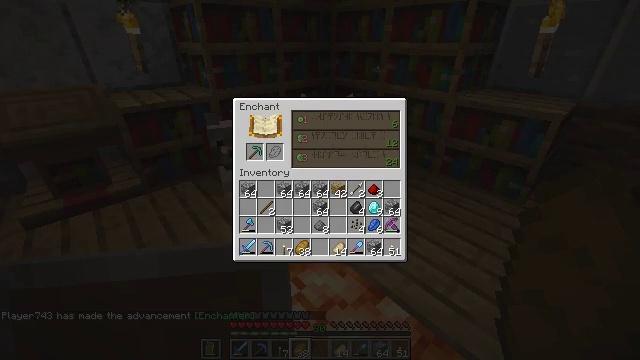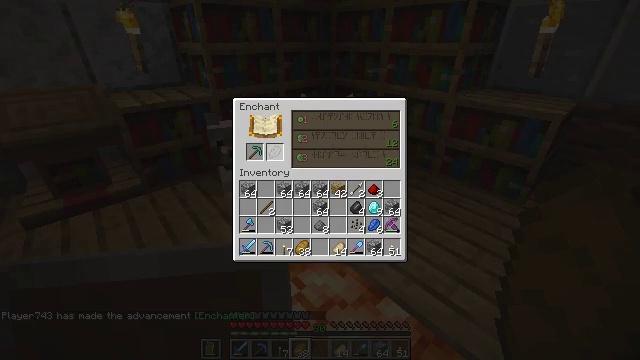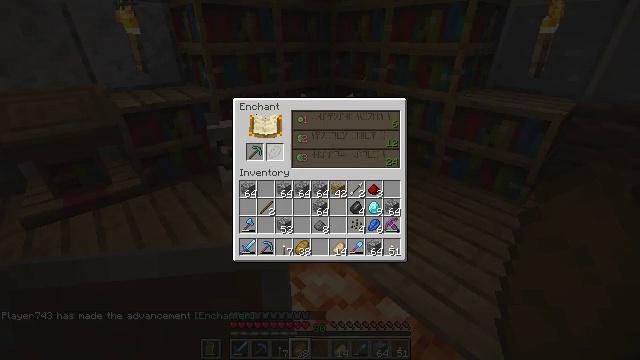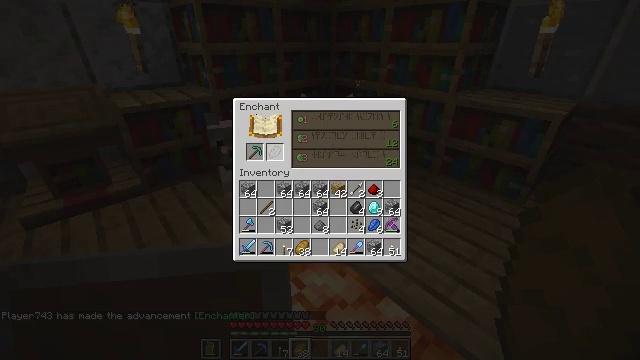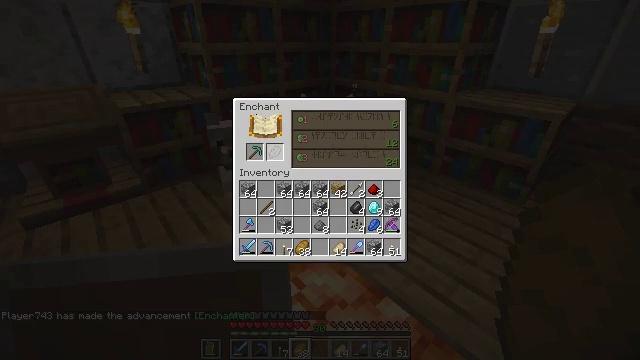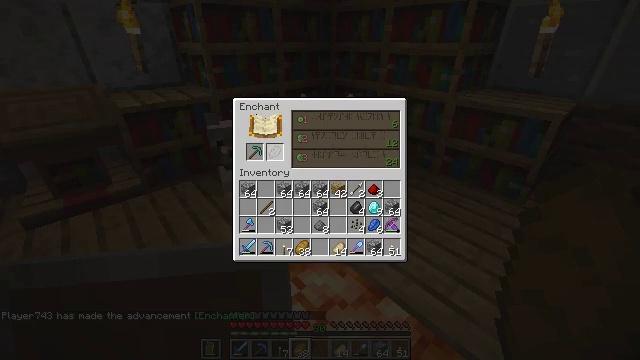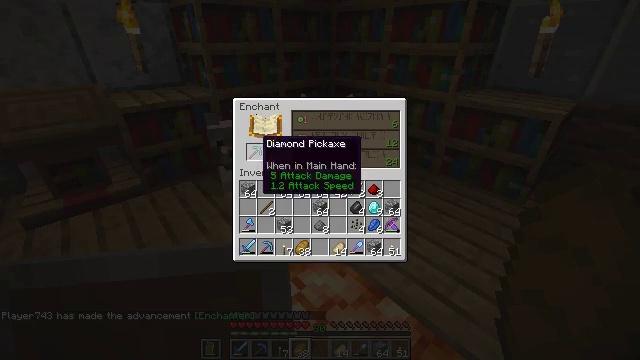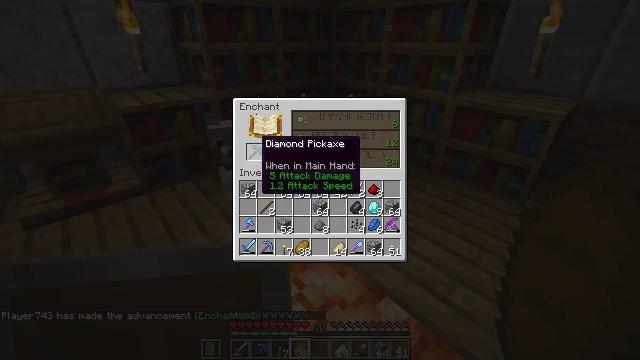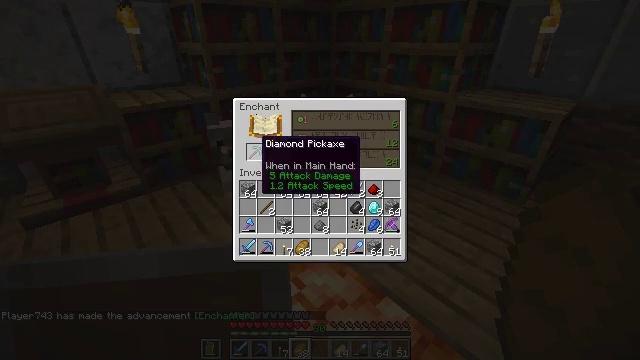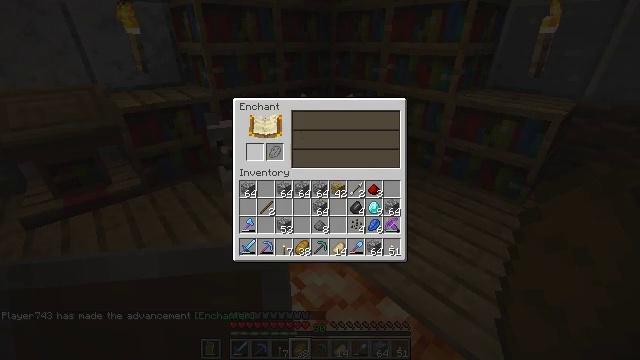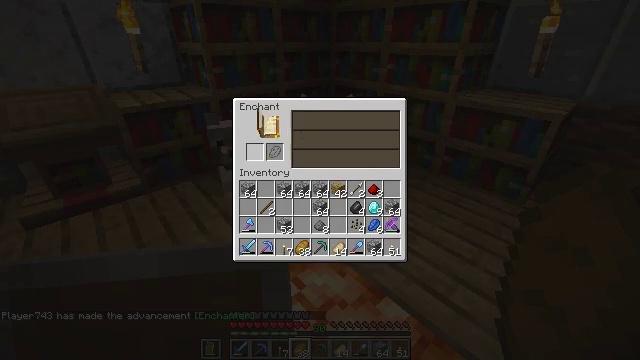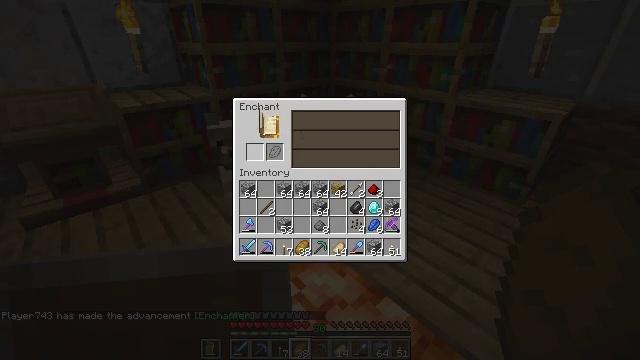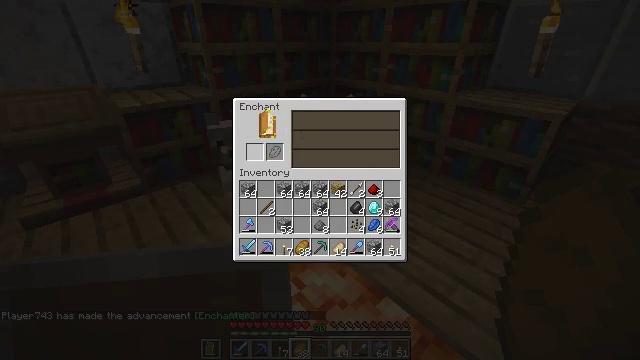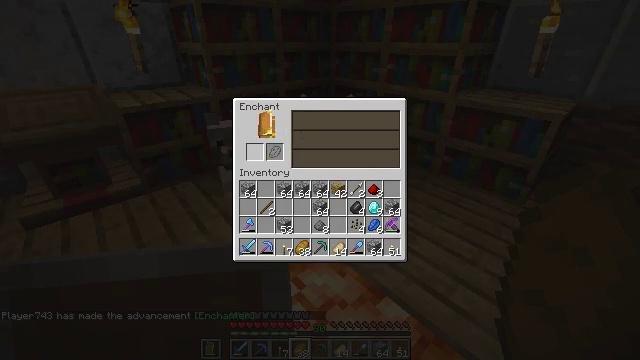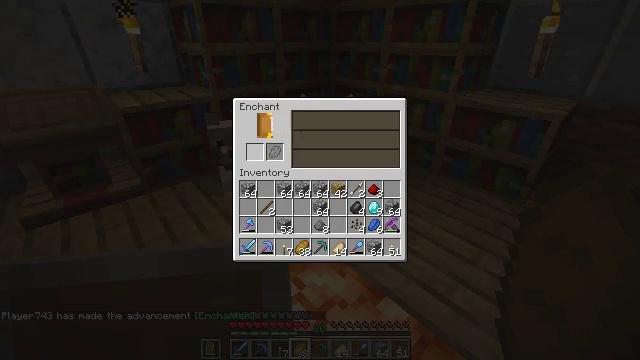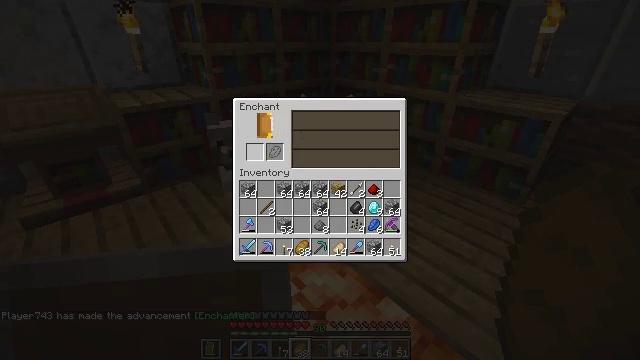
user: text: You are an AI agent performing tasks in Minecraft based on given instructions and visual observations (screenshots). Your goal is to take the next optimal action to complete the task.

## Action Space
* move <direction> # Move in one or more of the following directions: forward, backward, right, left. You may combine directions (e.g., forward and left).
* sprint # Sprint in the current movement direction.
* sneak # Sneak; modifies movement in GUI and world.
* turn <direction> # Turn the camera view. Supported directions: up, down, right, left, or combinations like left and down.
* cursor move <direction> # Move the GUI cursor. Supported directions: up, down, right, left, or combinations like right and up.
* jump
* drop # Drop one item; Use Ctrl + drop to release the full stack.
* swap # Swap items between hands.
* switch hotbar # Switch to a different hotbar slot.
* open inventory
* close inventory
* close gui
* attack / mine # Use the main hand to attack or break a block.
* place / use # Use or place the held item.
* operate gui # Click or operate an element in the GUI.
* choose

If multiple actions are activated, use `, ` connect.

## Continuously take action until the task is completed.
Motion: motion action
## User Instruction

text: Assemble materials to create a crossbow.
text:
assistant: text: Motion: sneak
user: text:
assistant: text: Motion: sneak
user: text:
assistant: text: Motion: sneak
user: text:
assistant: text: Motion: sneak
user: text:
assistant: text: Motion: sneak, cursor move left
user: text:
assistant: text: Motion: sneak, cursor move left
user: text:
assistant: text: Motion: sneak
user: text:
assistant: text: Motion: sneak
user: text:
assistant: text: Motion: sneak, operate gui
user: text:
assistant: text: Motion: sneak, operate gui
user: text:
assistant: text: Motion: sneak
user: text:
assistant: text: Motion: sneak
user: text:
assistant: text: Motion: sneak
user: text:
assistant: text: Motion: no_op
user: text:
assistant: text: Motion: no_op
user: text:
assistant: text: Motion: cursor move left
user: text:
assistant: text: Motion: cursor move left
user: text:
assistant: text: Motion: turn left and up, close gui
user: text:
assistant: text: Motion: turn left and up
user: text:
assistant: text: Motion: turn right and up
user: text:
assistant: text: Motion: no_op
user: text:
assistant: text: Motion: no_op
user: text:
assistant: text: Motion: no_op
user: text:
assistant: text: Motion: turn left
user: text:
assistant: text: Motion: move forward, turn left and up
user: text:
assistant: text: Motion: move forward, turn left and up
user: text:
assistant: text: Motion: move forward, turn left
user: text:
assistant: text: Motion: move forward
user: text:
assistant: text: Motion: move forward
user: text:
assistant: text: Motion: move forward, switch to hotbar 1